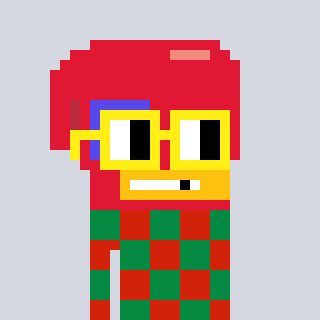
a pixel art character with square yellow glasses, a boxing glove-shaped head and a red-colored body on a cool background